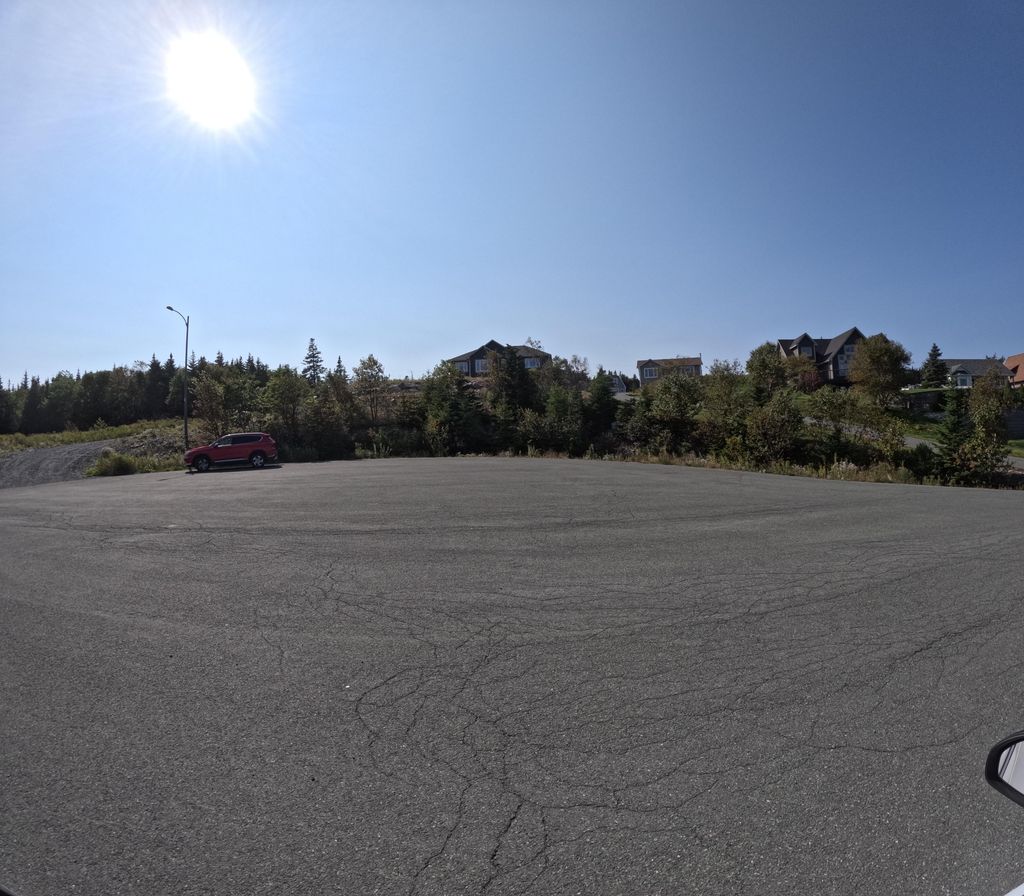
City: st_johns